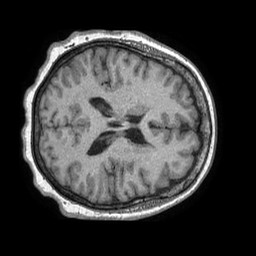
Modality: T1w
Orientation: axial
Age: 57
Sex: female
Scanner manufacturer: philips
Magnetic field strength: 1.5 T
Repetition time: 0.007726 s
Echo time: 0.003527 s